Question: Count the number of objects in the diagram.
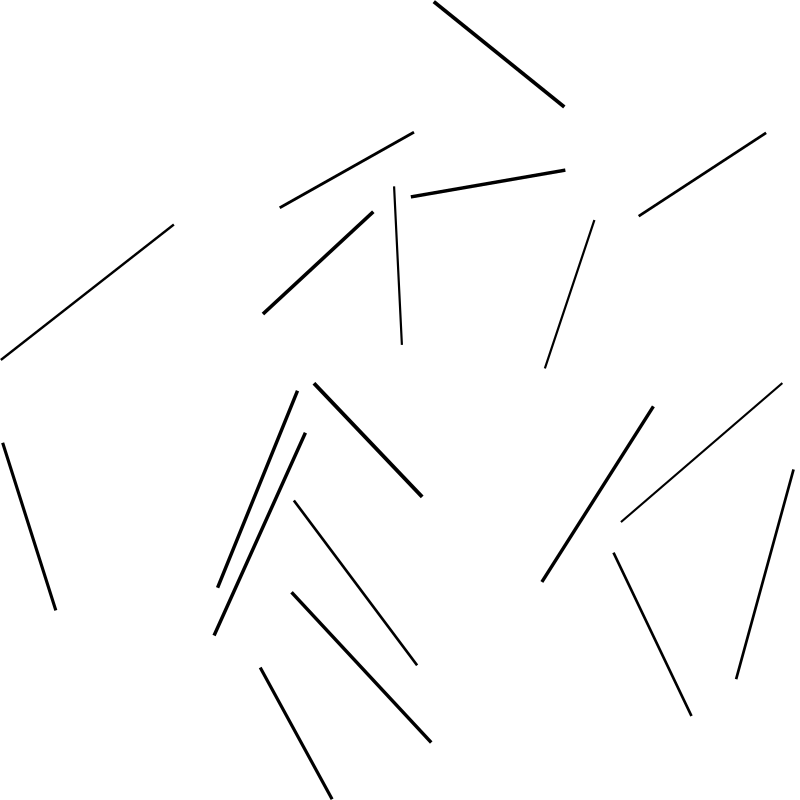
Answer: 19